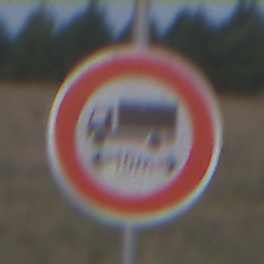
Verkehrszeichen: TatsaechlicheLaenge
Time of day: SunriseSunset
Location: Outdoor (Nature)
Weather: Overcast
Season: NotSpecified
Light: Natural